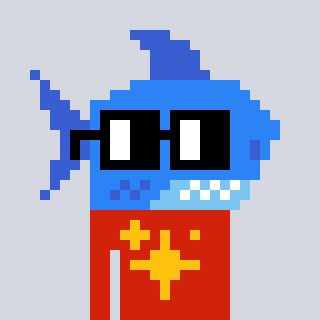
a pixel art character with square black glasses, a shark-shaped head and a red-colored body on a cool background